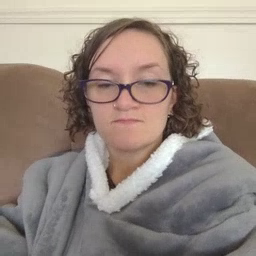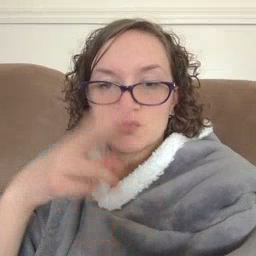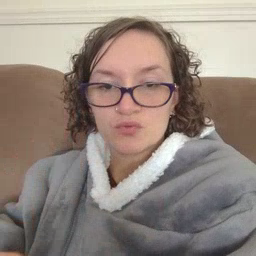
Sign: fall